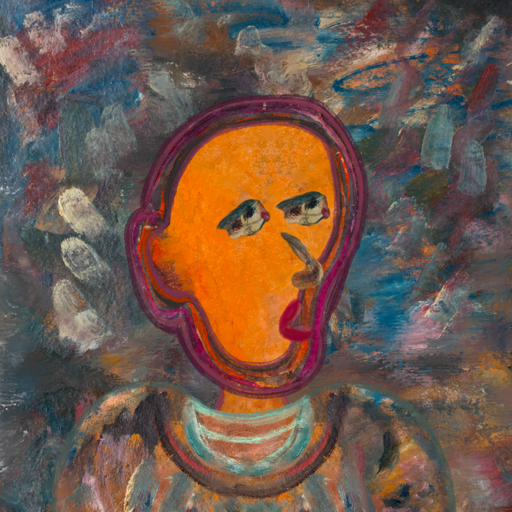
Background: Boggyland, Head And Neck Side: Hypocrite_w_Hair, Face Side: Pipe, Bust: Boggyland, Hair Side: Blank, Head Accessory: Blank, Second Necklace: Blank, Necklace: Blank, Baby: Blank